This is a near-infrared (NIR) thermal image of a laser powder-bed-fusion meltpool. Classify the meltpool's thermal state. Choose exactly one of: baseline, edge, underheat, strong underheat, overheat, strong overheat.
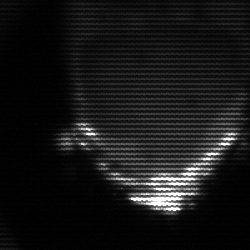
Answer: edge